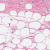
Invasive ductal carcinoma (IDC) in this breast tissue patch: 0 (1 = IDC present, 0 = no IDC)